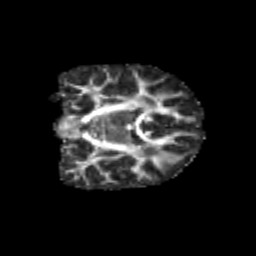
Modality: FA
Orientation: coronal
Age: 13
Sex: female
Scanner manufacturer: siemens
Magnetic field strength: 3 T
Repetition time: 3.8 s
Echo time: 0.07 s